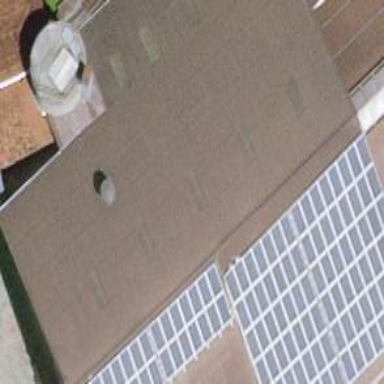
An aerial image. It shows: Solar photovoltaic panel generating electricity through small installation.